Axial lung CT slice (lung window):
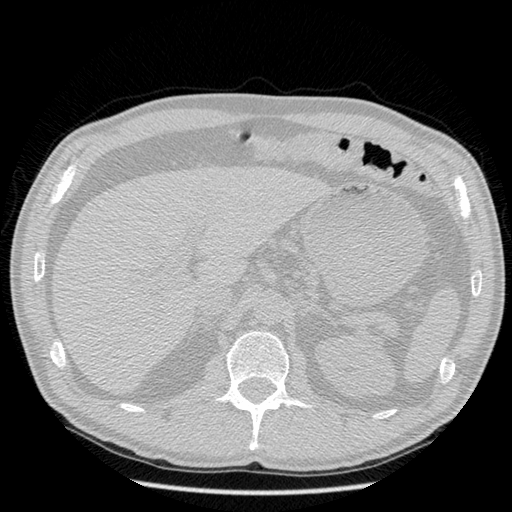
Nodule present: no